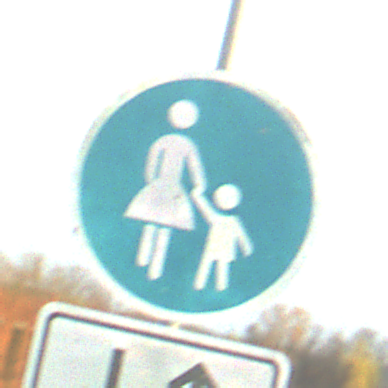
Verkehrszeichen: Gehweg
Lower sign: RichtungsangabeDurchPfeile8
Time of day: SunriseSunset
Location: Outdoor (Nature)
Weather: PartlyCloudy
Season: NotSpecified
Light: Natural